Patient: sex M, age 65
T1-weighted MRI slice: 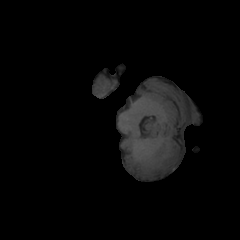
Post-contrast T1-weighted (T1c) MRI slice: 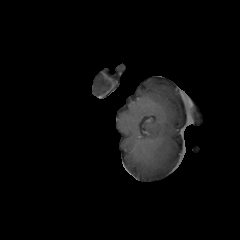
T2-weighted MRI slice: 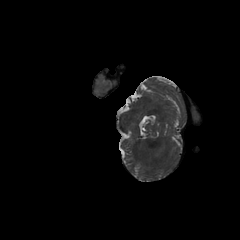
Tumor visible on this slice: no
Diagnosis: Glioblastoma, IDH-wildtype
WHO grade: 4